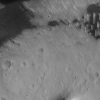
Atmospheric dust classification: not_dusty